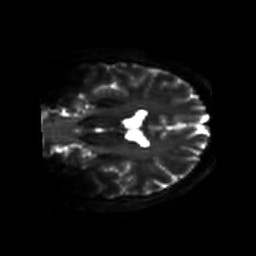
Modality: DWI
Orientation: coronal
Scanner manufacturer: philips
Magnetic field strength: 7 T
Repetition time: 9.612 s
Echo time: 0.073 s